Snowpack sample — Snodgrass Mountain, Crested Butte, Colorado (2/4/25, 12:06 PM MST)
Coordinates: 38.923, -106.968
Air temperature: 35 °F
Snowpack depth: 80 cm
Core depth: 30 cm
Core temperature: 35.6 °F
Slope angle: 14°, slope face: 78°
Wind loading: low
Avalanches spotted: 0
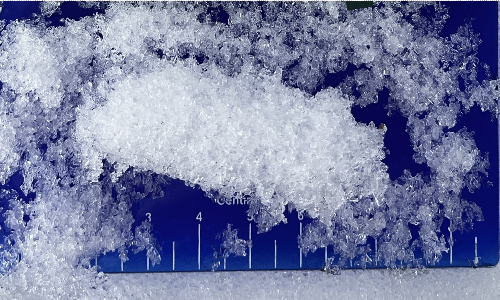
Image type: core
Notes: No avalanches nearby, unusually warm weather for the last month reported by residents, Collected 25 yards from treeline